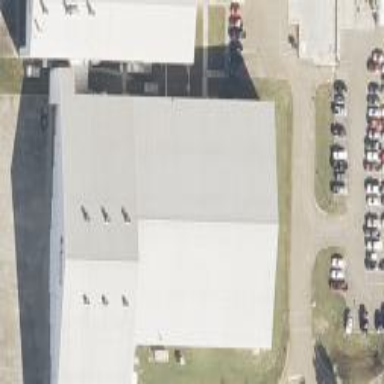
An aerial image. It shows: Hangar building at the airport.